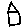
Label: house